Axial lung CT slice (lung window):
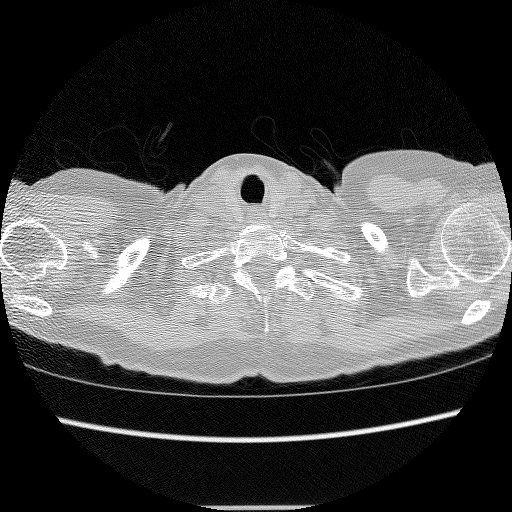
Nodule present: no